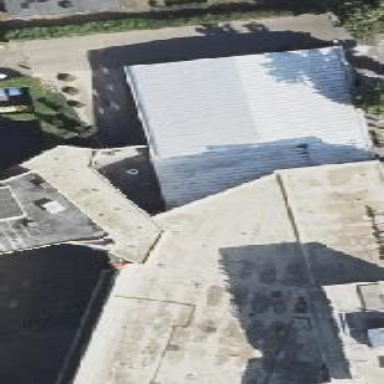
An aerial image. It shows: Building part with flat roof.